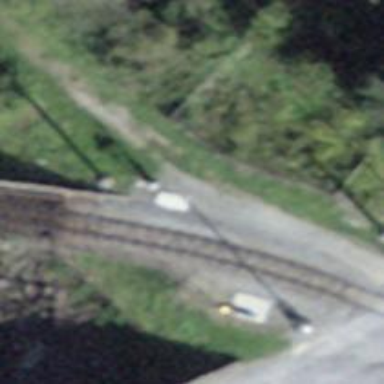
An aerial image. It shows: Lift gate barrier with full crossing lights.